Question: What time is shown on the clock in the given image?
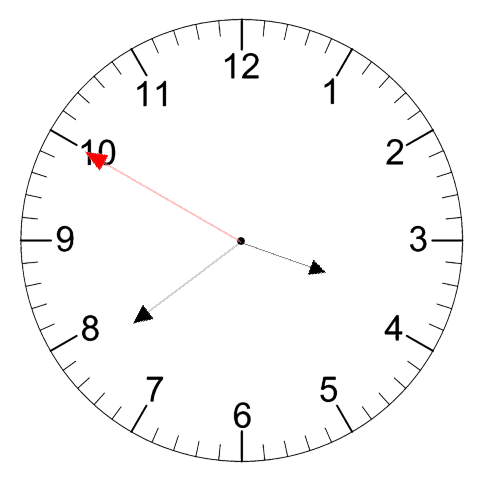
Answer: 03:38:50